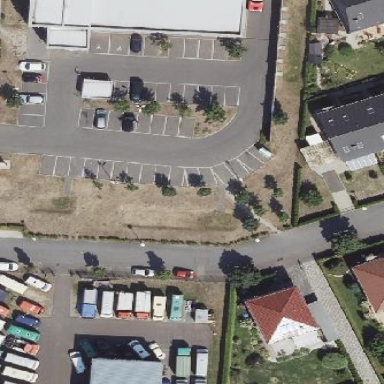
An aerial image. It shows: Parking area with surface.